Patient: sex F, age 75
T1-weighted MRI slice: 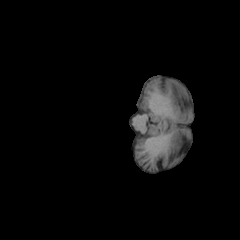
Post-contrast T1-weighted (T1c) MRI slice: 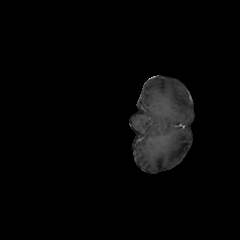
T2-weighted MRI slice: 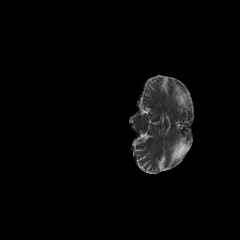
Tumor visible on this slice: no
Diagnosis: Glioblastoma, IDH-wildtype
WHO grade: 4